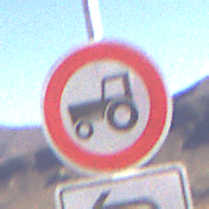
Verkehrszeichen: VerbotKraftfahrzeugeZuegeNichtSchneller25
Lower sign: RichtungsangabeDurchPfeile2
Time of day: Midday
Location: Outdoor (Nature)
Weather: Clear
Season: NotSpecified
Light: Natural